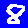
Digit: 8